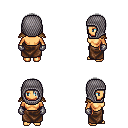
a pixel art fantasy rpg character, female body template, human, tanned skin, leather shoulder armor, robe skirt, gray bangs hairstyle, chain hood, metal gloves, four views (front, back, left, right), 2x2 character sprite sheet, small pixel art, hard edges, no anti-aliasing